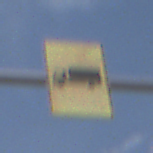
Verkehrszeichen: KFZZulaessigeGesamtmasse3Komma5TOhnePfeilsymbol
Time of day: Midday
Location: Outdoor (Nature)
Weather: PartlyCloudy
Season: NotSpecified
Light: Natural